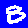
Digit: 8